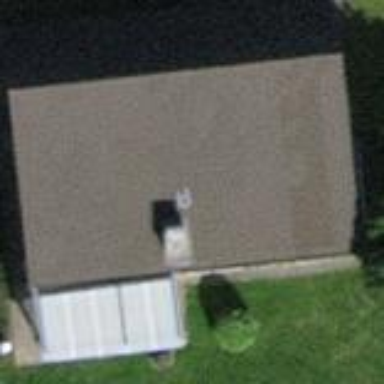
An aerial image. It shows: Building with tile roof.